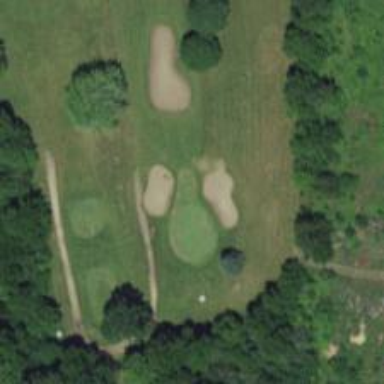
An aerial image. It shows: Golf hole.